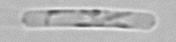
Label: Dactyliosolen_fragilissimus